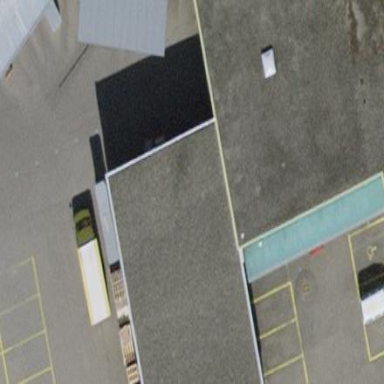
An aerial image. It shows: Building with flat roof.